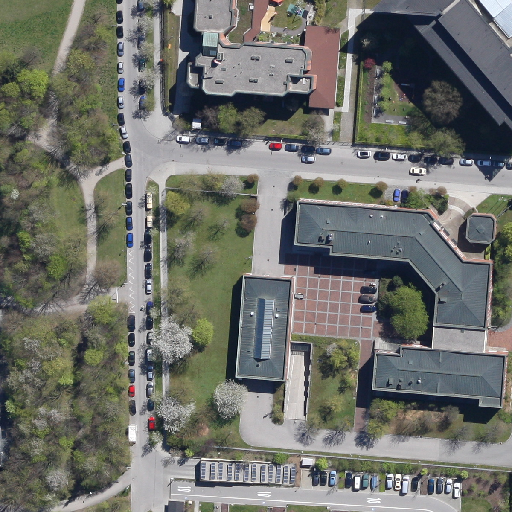
Referring expression: sidewalk